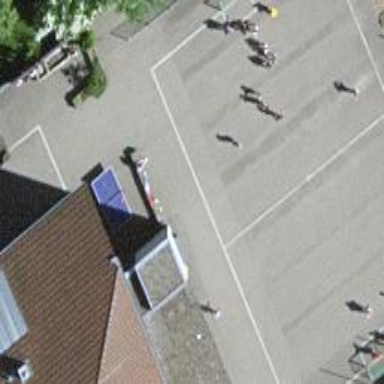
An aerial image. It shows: Pitch for leisure activities.